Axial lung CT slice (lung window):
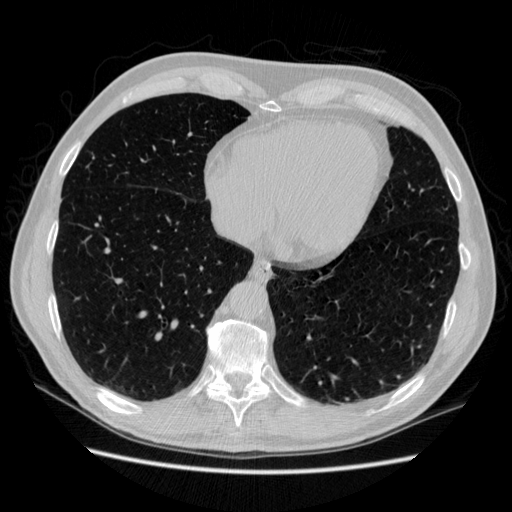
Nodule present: no